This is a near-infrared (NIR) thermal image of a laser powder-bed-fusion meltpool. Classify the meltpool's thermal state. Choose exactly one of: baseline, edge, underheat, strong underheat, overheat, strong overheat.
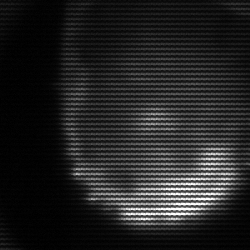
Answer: edge